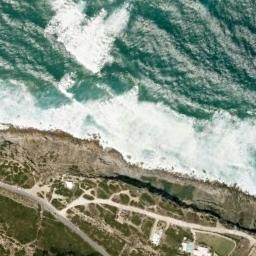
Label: beach